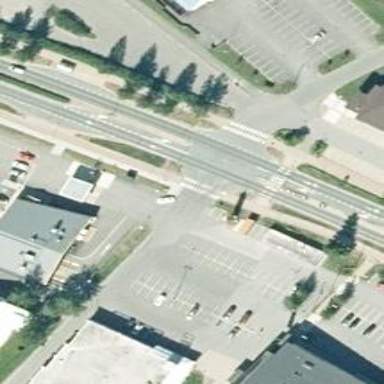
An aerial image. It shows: Asphalt cycleway with zebra crossing.